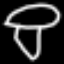
Label: mushroom